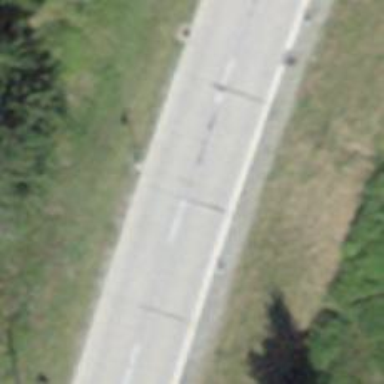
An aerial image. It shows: Secondary road with asphalt surface.